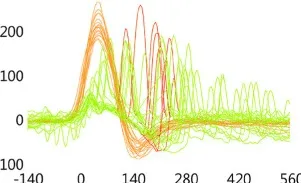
VHIT comparison of superimposed head [right: red; left: blue] and eye [green] velocity expressed in degrees/second (y axis) vs. Time in ms (x axis) during HIMP trials of both lateral SCCs with the "Spontaneous Nystagmus" check box selected. Included are mean VOR gain values obtained at 2 months of follow-up (B).
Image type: chart (chart)